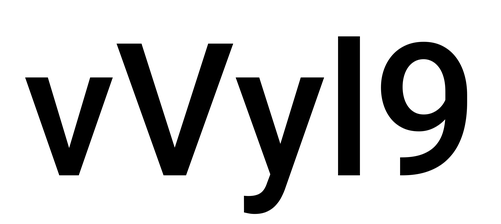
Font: Roboto_Medium